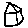
Label: house